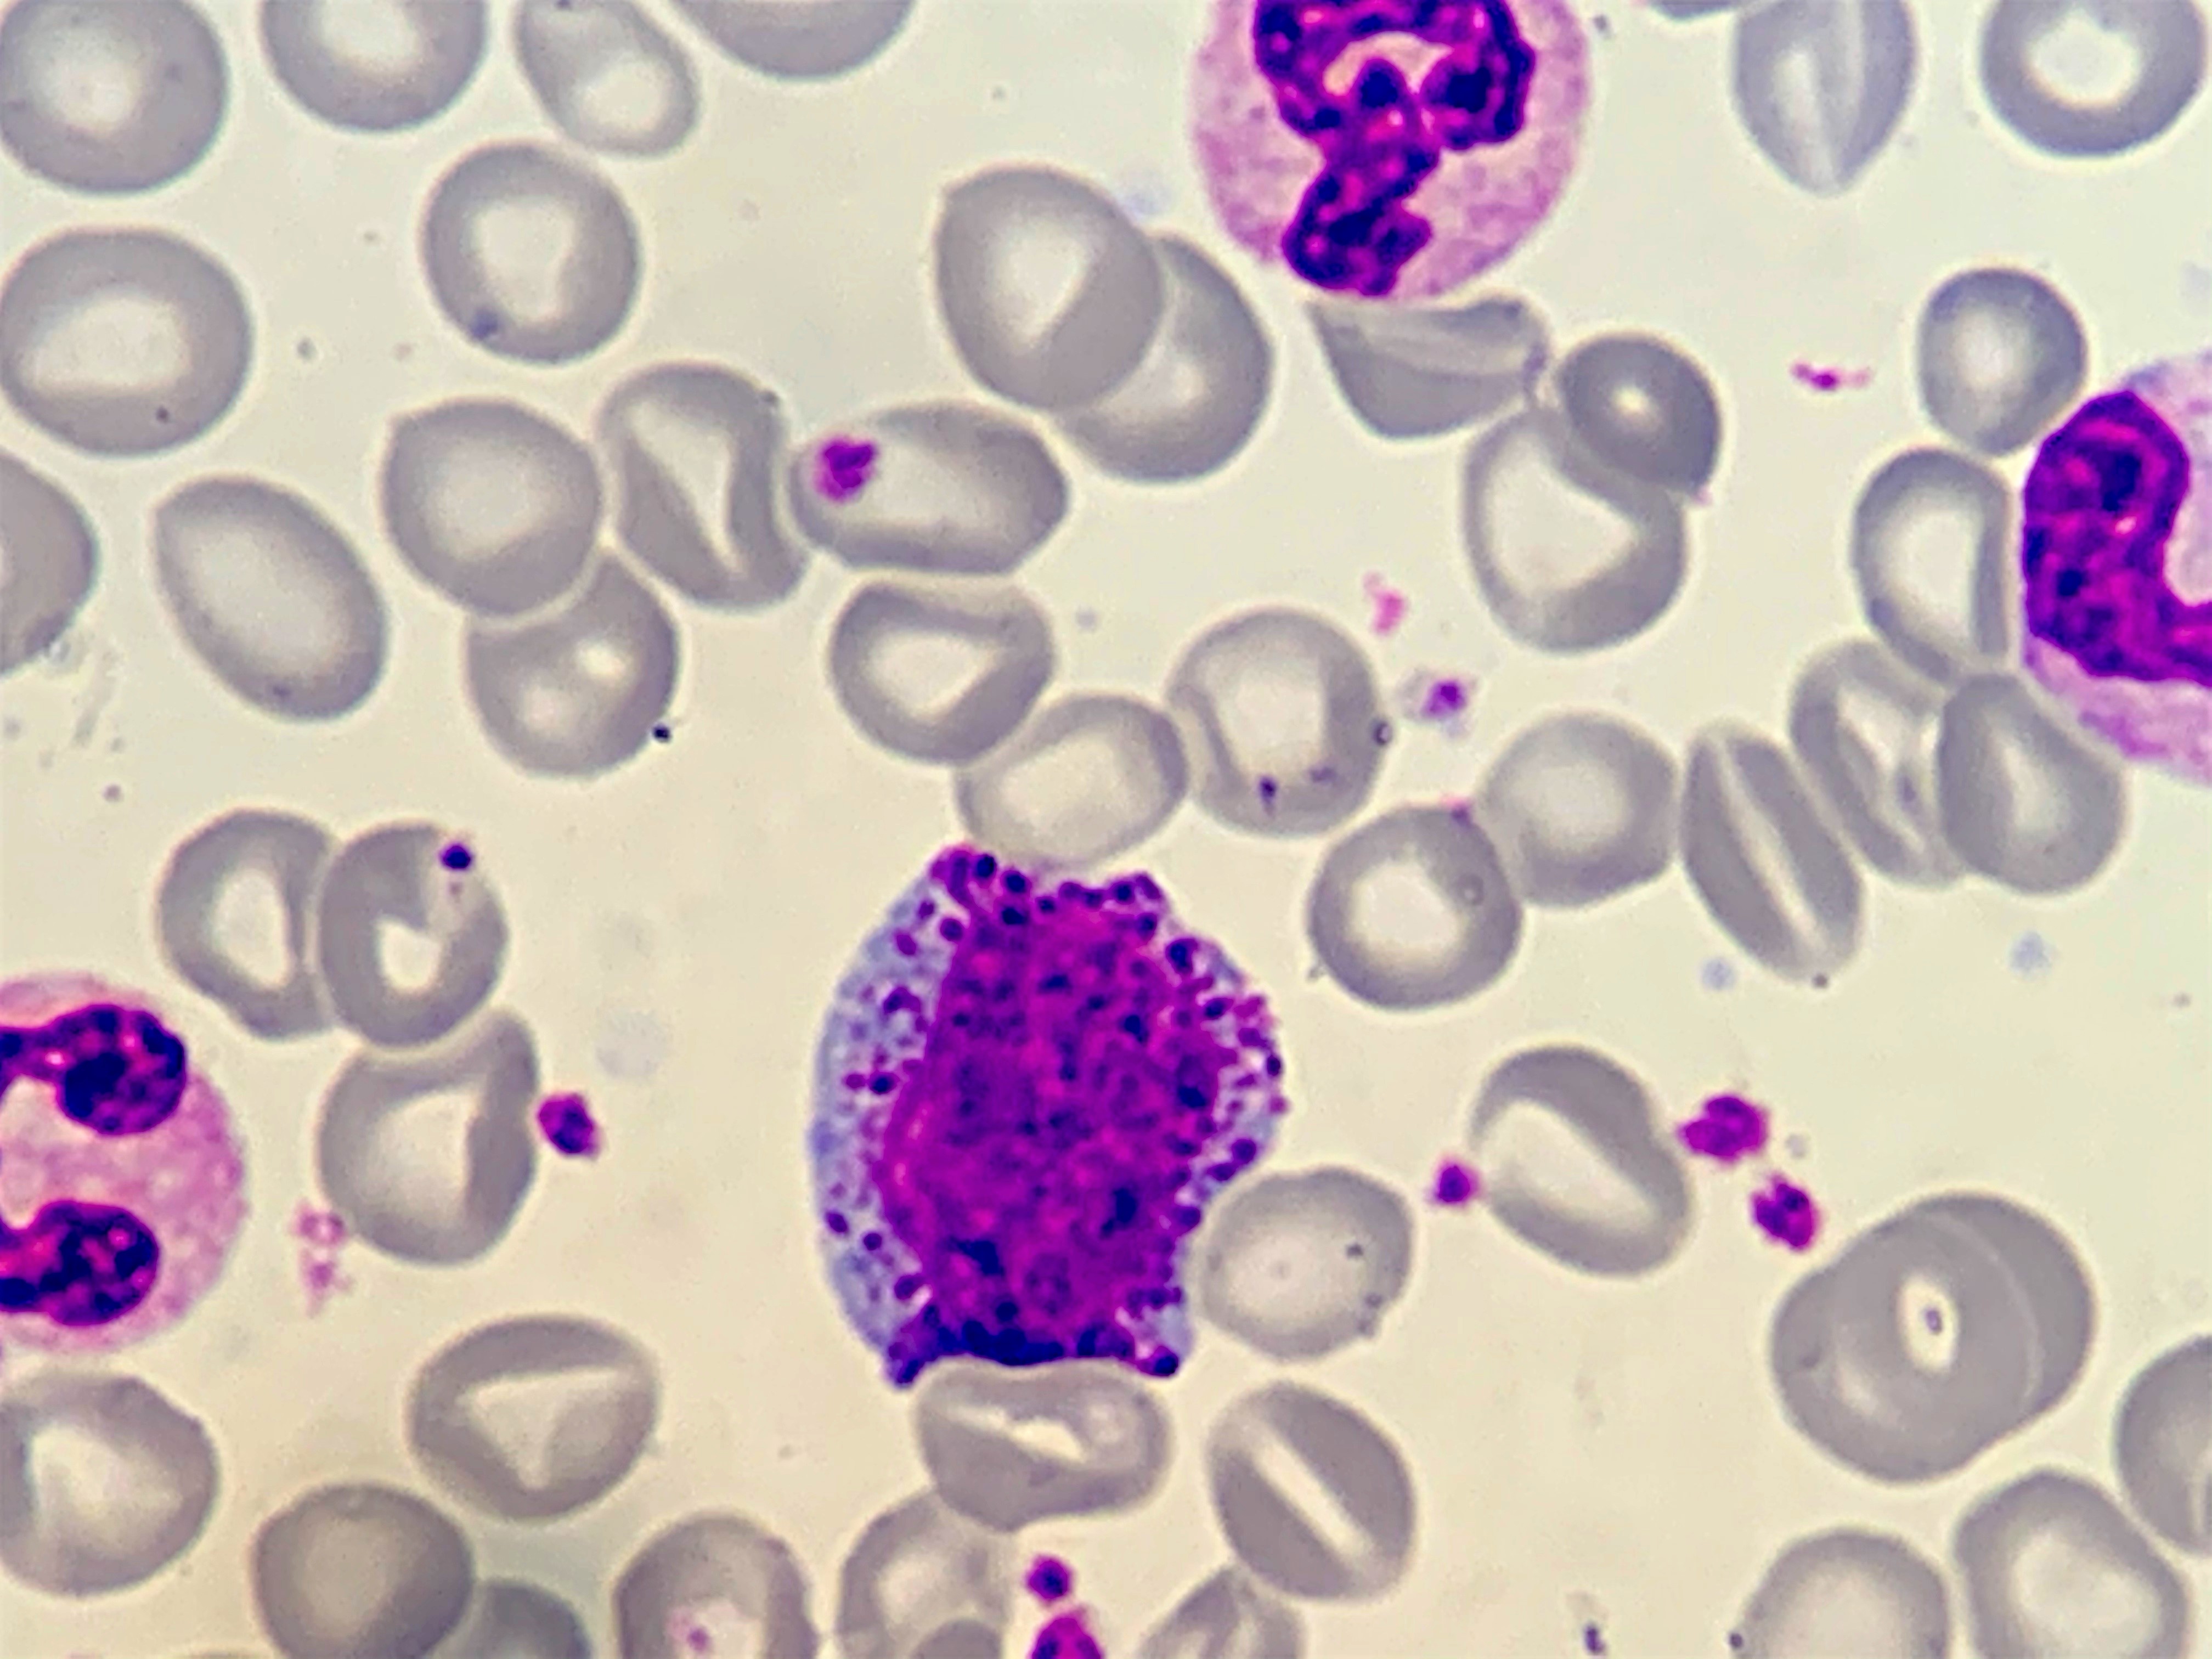
Cell type: PROMYELOCYTES